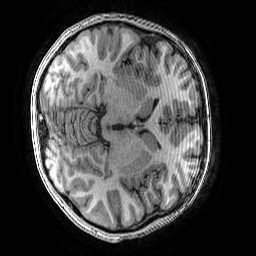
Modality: T1w
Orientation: axial
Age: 12
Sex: male
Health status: ill
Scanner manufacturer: ge
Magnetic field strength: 3 T
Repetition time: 0.00802 s
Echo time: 0.003568 s